Field crop: tomato
Growth stage: 2
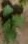
Species: solanum